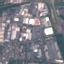
Land use / land cover class: Industrial